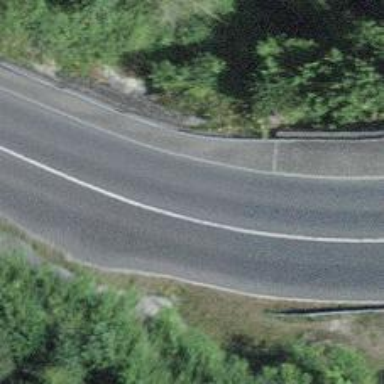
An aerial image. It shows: Primary road with asphalt surface.